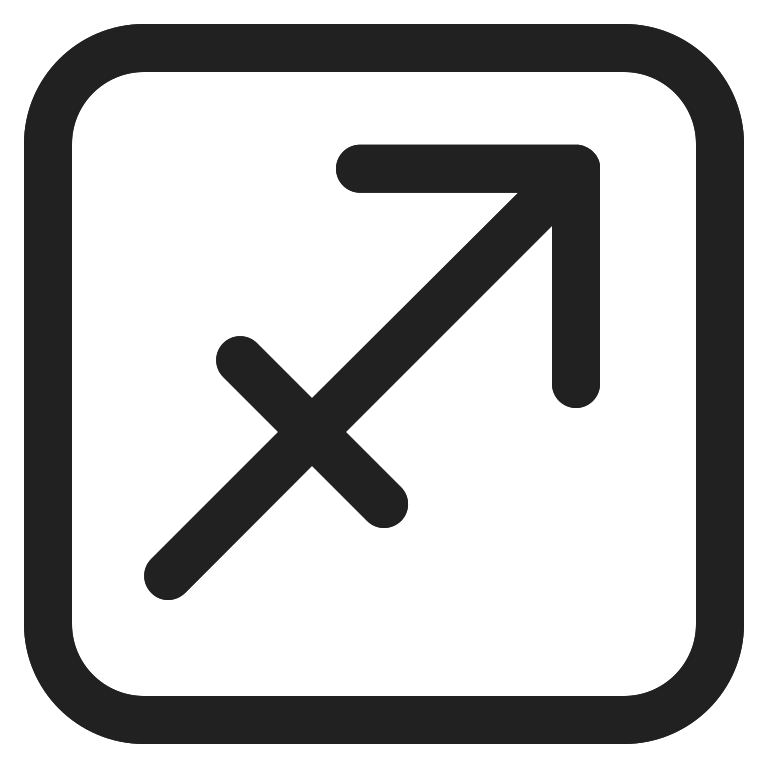
sagittarius high contrast